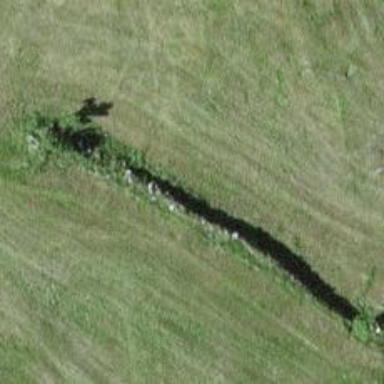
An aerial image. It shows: Dry stone wall barrier.